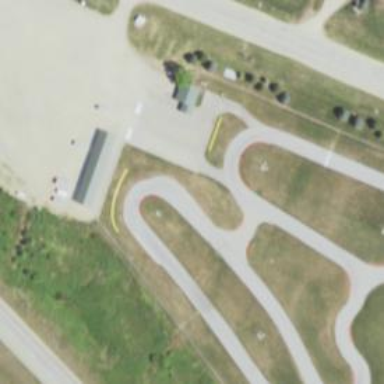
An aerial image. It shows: Karting raceway.